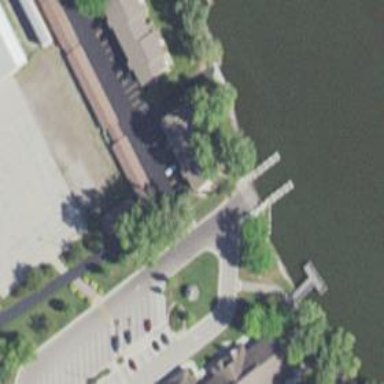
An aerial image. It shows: Man-made pier.